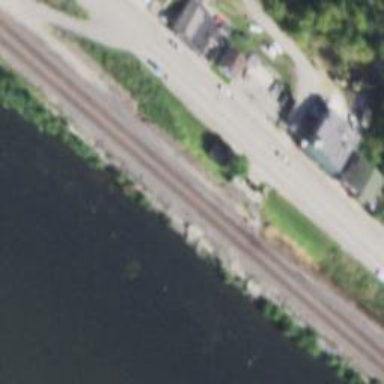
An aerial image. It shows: Railway track.